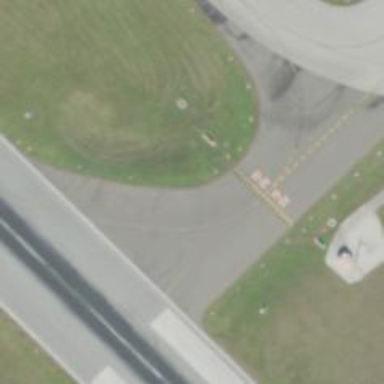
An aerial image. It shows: View of taxiway at the airport.